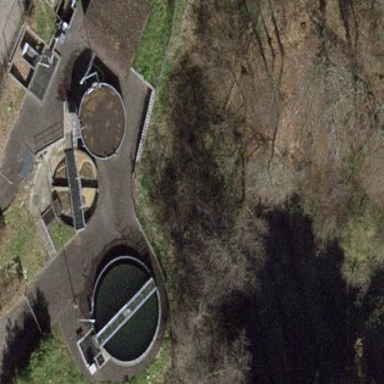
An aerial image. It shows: View of wastewater plant.